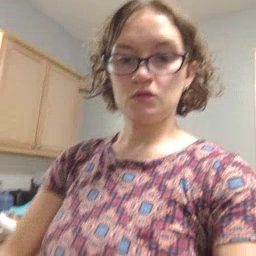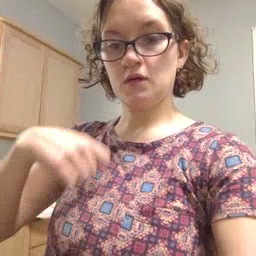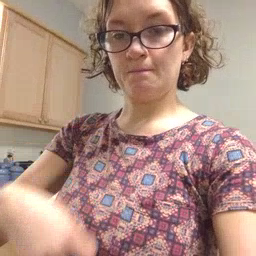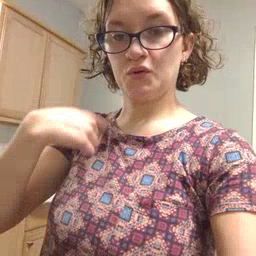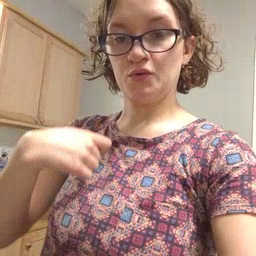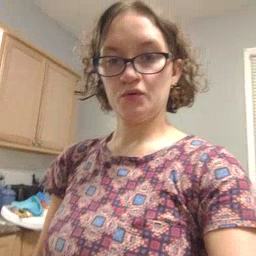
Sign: zipper